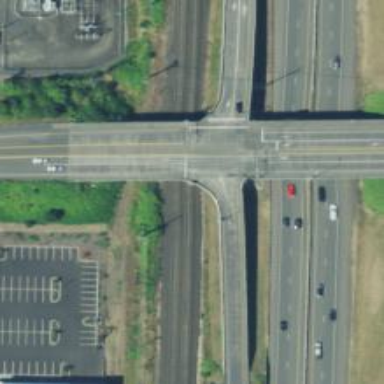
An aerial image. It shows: Bridge.